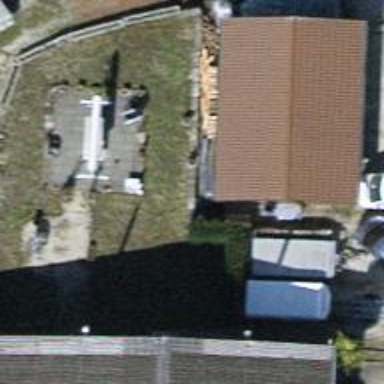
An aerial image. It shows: Group of garages.